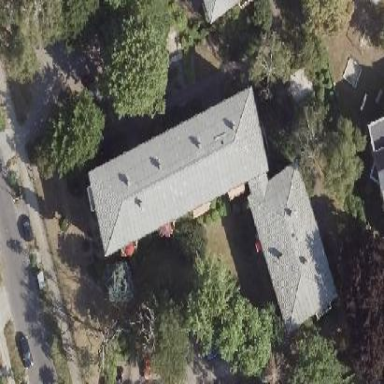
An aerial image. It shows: Hipped-roof building with apartments.